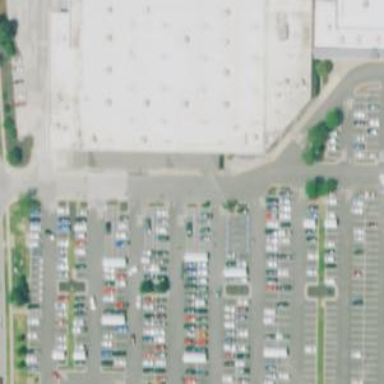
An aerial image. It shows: Parking space is available.